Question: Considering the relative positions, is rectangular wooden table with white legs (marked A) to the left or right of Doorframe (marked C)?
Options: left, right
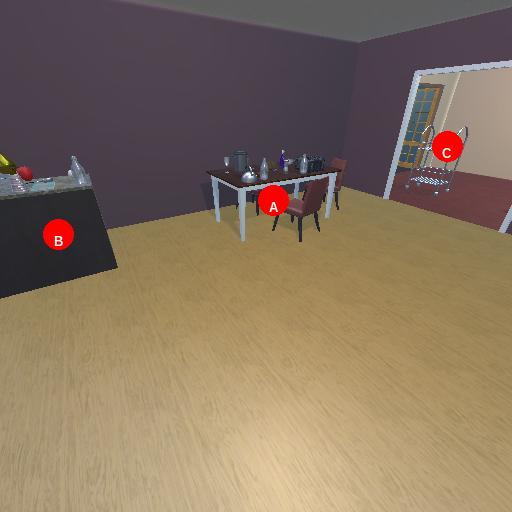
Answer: left